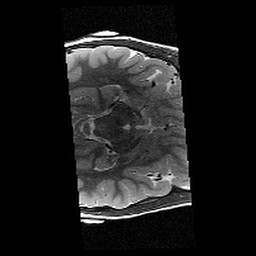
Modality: T2w
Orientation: axial
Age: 9
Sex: female
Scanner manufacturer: siemens
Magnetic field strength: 3 T
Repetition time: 9.23 s
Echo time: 0.067 s